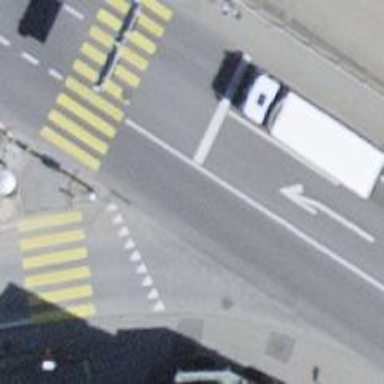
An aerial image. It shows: Road with traffic signals.